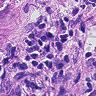
Metastatic tissue present: yes